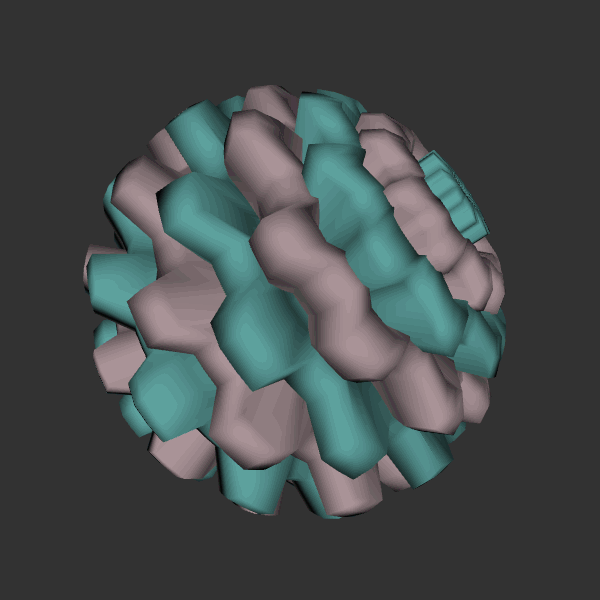
Background: dark